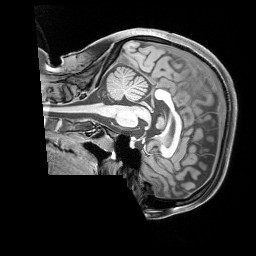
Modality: T1w
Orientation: sagittal
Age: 25
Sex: female
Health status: healthy
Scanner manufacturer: siemens
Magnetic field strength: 3 T
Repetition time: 1.65 s
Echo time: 0.00182 s